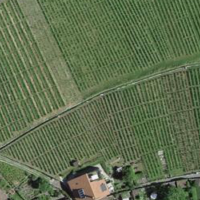
EUNIS habitat code: 40
Species observed at this site:
Lepidium draba